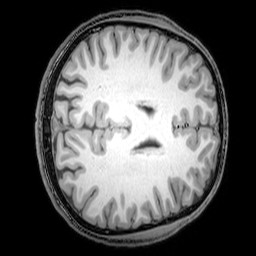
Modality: T1w
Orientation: axial
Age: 20
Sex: male
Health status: healthy
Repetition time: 0.081 s
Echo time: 0.037 s